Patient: sex M, age 57
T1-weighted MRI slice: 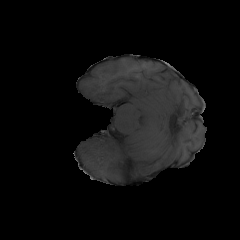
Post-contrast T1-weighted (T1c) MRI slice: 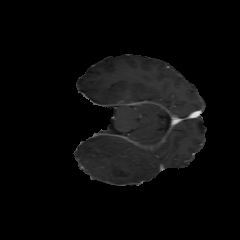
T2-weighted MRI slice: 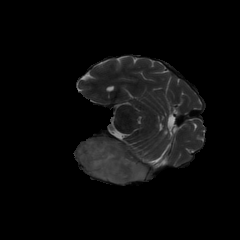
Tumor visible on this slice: yes
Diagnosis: Glioblastoma, IDH-wildtype
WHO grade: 4